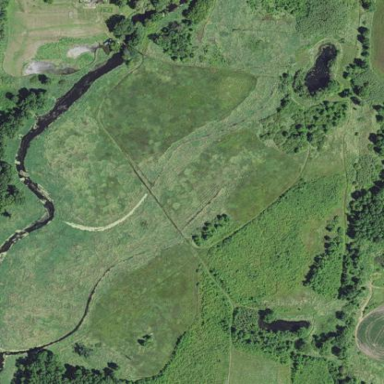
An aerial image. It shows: Wetland area characterized by wet meadow.